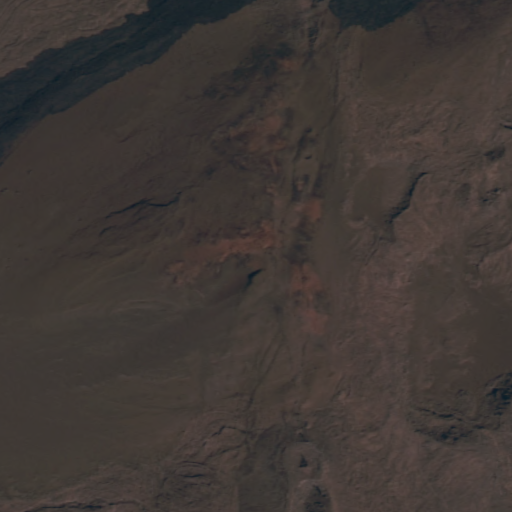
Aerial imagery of mountain in Hawaii named Pu‘u‘oke‘oke‘o containing only unknown